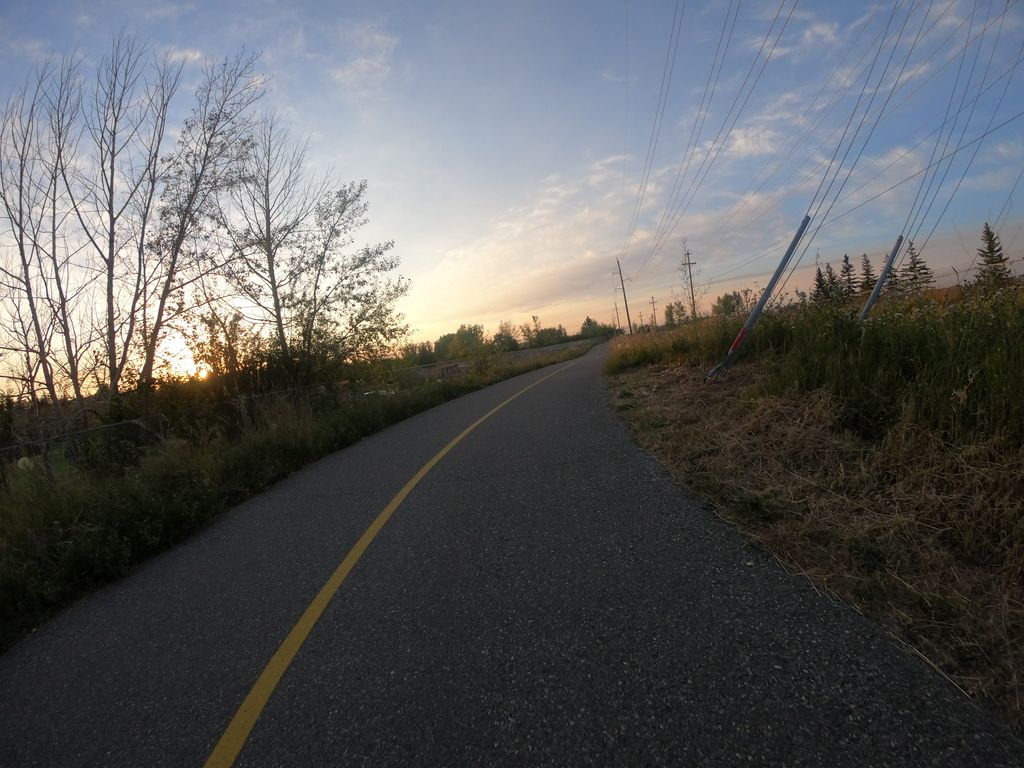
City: calgary